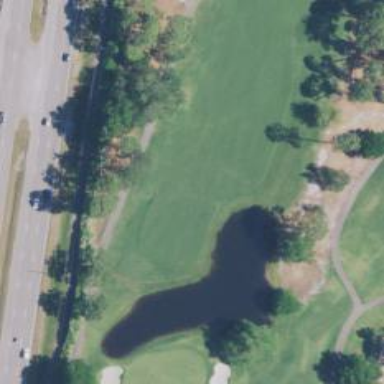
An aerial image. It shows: Water hazard on golf course. The hazard is natural water feature.